Question: I have an image:

I want to use it on the background of a 'div' with 'width: 100%' and set 'repeat-x'. But I want to use only the black part, I don't want to use other images, I want to fix the image on a small piece.
Is it possible?
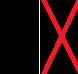
Answer: What you're talking about is somewhat like CSS sprites, I guess.
An article I used myself to learn about them is: <URL>
--[Edit]--
An example of repeating backgrounds (this one's in the y-direction): <URL>